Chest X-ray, PA view. Patient: 58 years old, sex M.
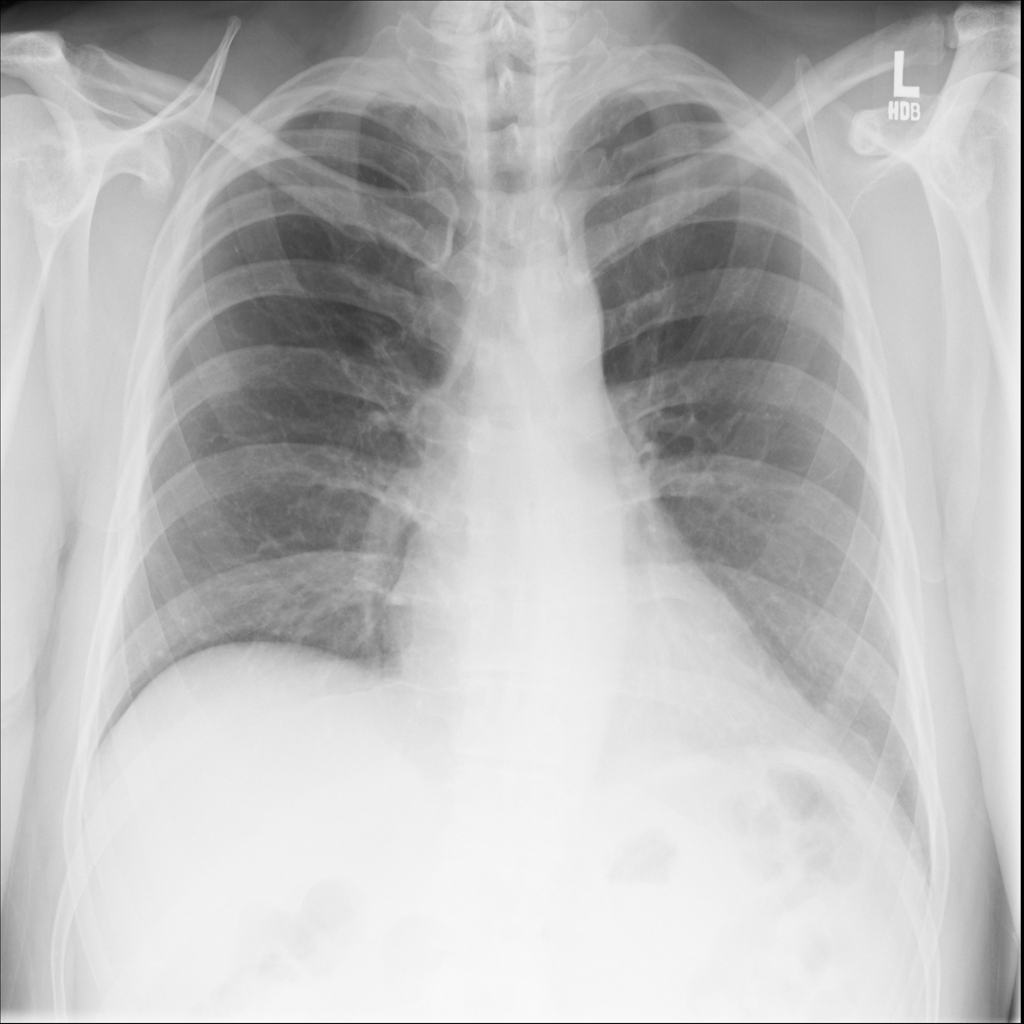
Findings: No Finding